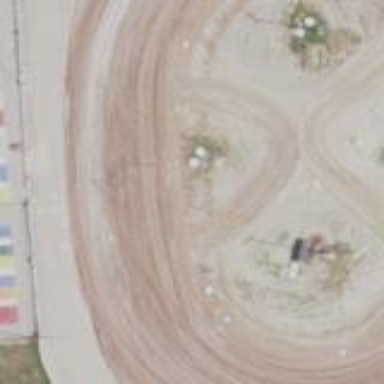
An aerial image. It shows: Dirt raceway for motor sports.